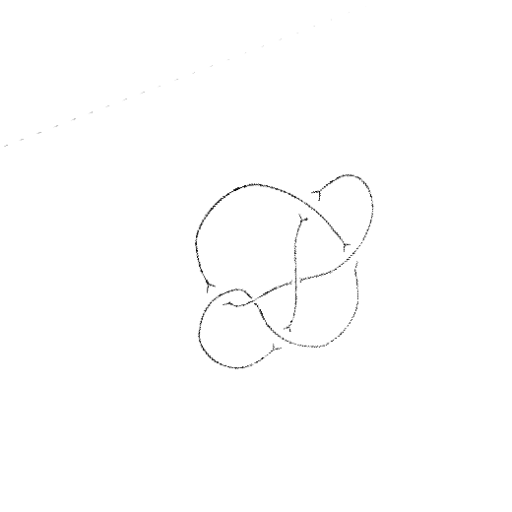
Crossing number: 6